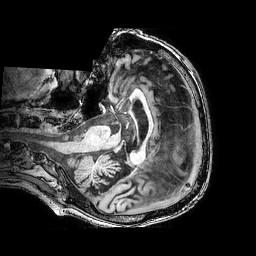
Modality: T1w
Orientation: axial
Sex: male
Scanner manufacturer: philips
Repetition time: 0.008067 s
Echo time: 0.00369 s